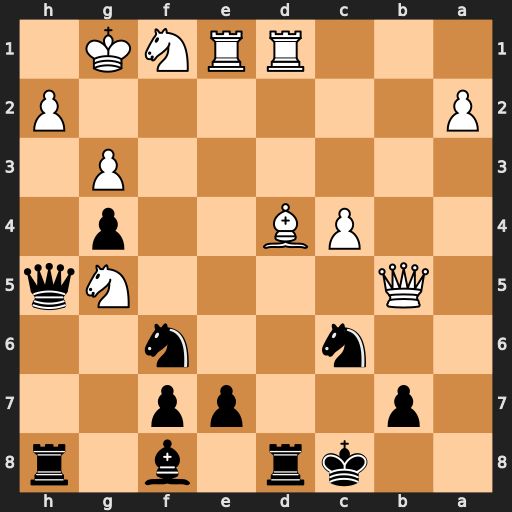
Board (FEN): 2kr1b1r/1p2pp2/2n2n2/1Q4Nq/2PB2p1/6P1/P6P/3RRNK1
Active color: b
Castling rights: -
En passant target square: -
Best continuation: Rxd4 Rxd4 Nxd4